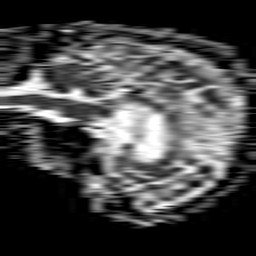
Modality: ADC
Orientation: sagittal
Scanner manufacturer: philips
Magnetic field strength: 1.5 T
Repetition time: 4.6 s
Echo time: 0.08515 s